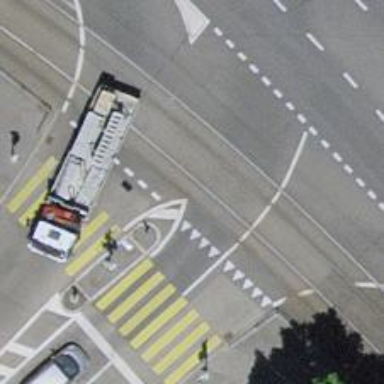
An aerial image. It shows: Tram level crossing on the railway.